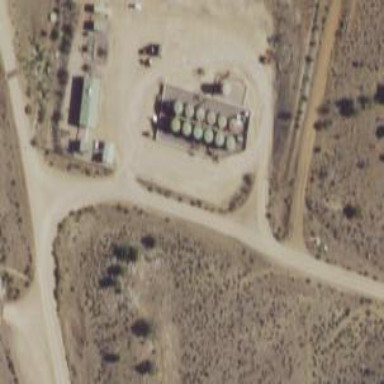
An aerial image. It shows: Storage tank with man-made structure.